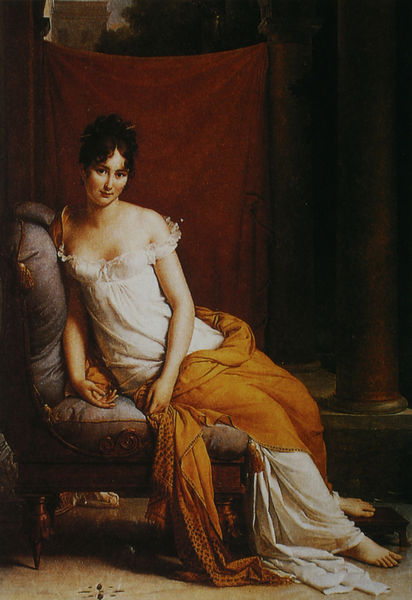
Titel: Madame Récamier
Künstler: Francois Gérard
Standort: Paris
Institution: Musée Carnavalet
Schlagwörter: akt, baum, blau, dunkel, gemälde, hand, haut, körper, nackt, schatten, umhang, weiß, gelb, landschaft, mädchen, sitzen, ausschnitt, braun, brust, busen, fenster, frankreich, frau, frisur, grau, hell, hintergrund, kleid, licht, mund, orange, raum, schwarz, stuhl, säule, säulen, ölbild, ausblick, blick, dame, haus, rot, schal, schloss, tuch, malerei, muster, jung, arm, arme, falten, gesicht, sockel, spitze, bildnis, hände, innenraum, portrait, porträt, vorhang, öl, boden, gewand, gold, haare, realismus, sessel, sitzend, stoff, decke, nachthemd, dekollete, dekolletee, dekoltee, lippen, locken, madame, renaissance, schön, deutschland, gleb, lächeln, ornage, bein, füße, orang, sofa, lasziv, lehne, haltung, warm, hocker, schemel, französisch, romantik, kissen, falte, polster, maler, quaste, halbnackt, laken, rüschen, scham, chaiselonge, fein, braune haare, stola, decolleté, entblößt, punkte, barfuss, schulterfrei, krank, buch, fuss, lehnstuhl, sex, ganzkörper, liege, öffnung, real, troddel, dekolltee, naturalistisch, rotes tuch, chaiselongue, empire, privat, david, josephine, jacques-louis david, klassik, verführerisch, deutschrömer, decoltee, dekolte, ingres, unschuld, genau, verhüllung, trum, unterkleid, weißes kleid, marquise, hure, aufreizend, gräfin, women, kurtisane, polstermöbel, recamiere, recamier, stühl, neglige, schwatten, leicht bekleidet, heruntergerutscht, gelbes tuch, dekolitee, weißes oberteil, ehrentuch, odaleske